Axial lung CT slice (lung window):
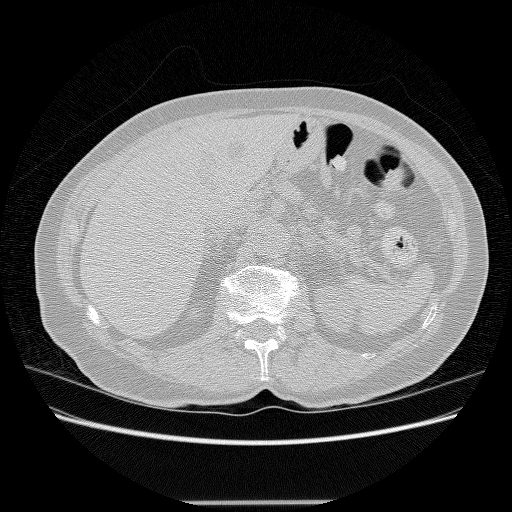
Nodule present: no